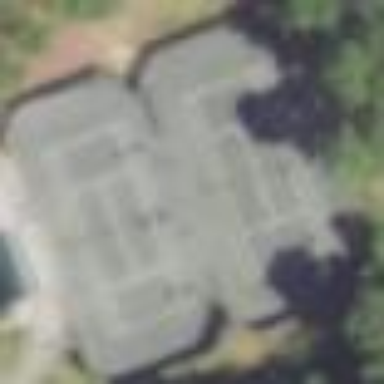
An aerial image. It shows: Tennis court on the leisure land pitch.